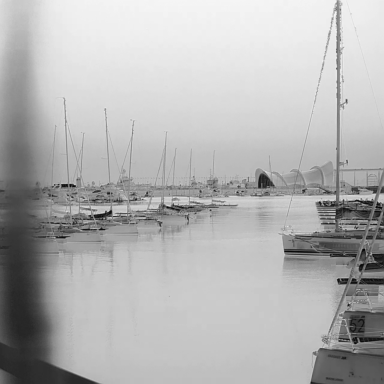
There are 11 sailboats in the infrared image.